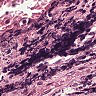
Metastatic tissue present: no